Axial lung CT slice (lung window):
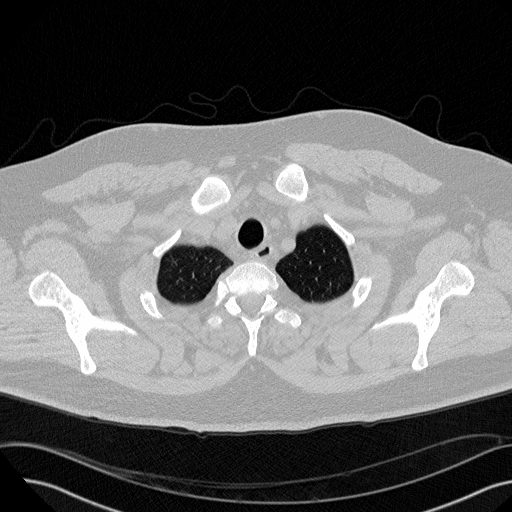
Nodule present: no